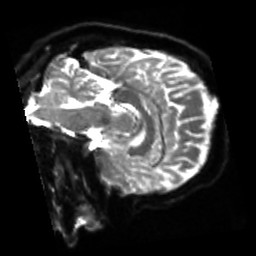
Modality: sbref
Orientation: sagittal
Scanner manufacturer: siemens
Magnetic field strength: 3 T
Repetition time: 4 s
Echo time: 0.0594 s